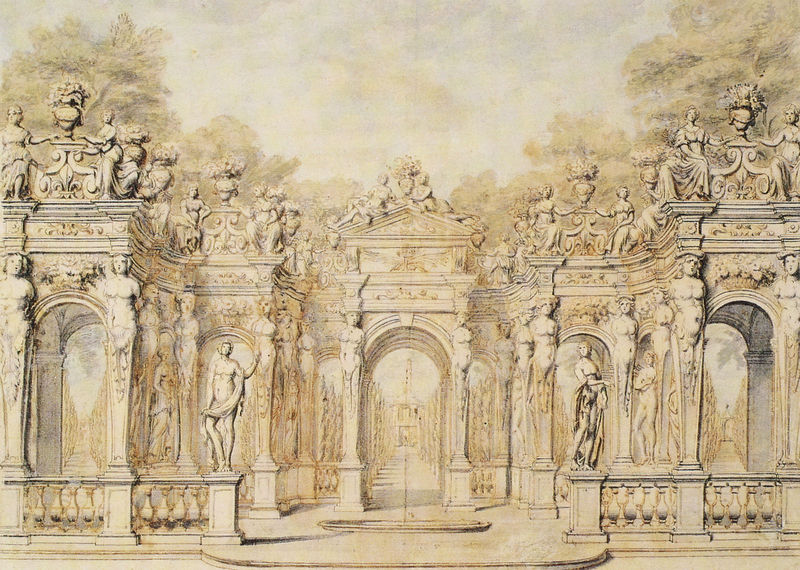
Titel: Vaux-le-Vicomte, Bühnenentwurf
Künstler: Giacomo Torelli
Schlagwörter: baum, himmel, mann, nackt, bäume, gelb, menschen, frau, orange, schwarz, skizze, säule, säulen, zeichnung, architektur, barock, stein, füllhorn, theater, wald, brunnen, garten, skulptur, statue, vase, bogen, perspektive, figuren, symmetrie, geländer, stufen, tor, bögen, eingang, gang, laviert, tusche, antike, torbogen, balustrade, zentralperspektive, entwurf, architrav, wappen, statuen, fluchtpunkt, griechisch, ballustrade, kulisse, zeichnunt, römisch, monument, parkmauer, atlanten, französischer garten, gelf, mischuing aus gelb 7und orange, 18 jarhundert